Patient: sex F, age 58
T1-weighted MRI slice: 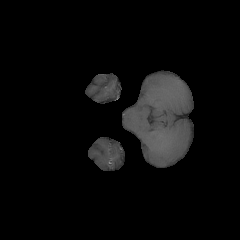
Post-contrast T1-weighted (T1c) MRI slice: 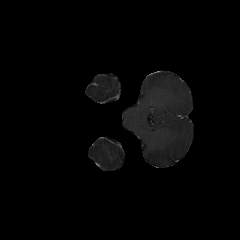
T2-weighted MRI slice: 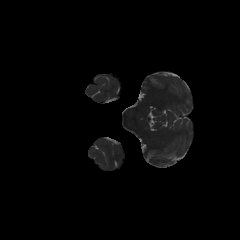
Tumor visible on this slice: no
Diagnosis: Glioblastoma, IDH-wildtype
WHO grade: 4